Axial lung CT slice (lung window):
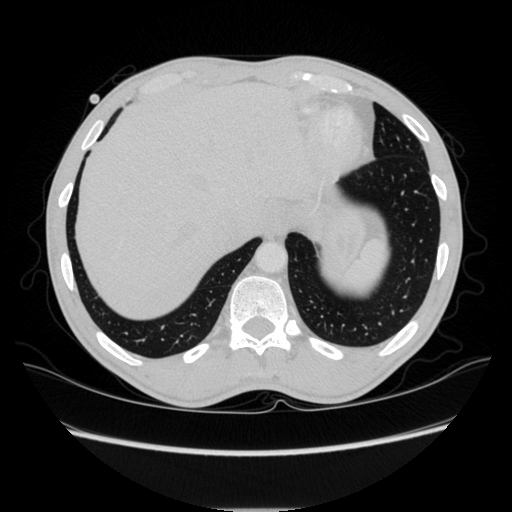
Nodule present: no